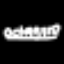
Label: octagon